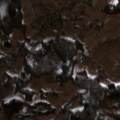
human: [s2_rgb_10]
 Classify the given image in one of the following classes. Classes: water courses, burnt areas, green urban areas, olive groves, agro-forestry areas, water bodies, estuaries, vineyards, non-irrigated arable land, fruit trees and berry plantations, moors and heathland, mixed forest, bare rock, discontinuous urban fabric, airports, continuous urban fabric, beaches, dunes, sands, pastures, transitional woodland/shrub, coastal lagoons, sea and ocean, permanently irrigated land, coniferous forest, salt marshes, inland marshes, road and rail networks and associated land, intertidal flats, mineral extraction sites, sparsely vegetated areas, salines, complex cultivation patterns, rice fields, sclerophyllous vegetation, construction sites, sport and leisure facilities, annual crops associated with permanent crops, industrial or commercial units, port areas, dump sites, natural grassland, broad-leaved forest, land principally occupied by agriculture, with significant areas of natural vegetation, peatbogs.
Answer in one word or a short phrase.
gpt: pastures, complex cultivation patterns, land principally occupied by agriculture, with significant areas of natural vegetation, broad-leaved forest